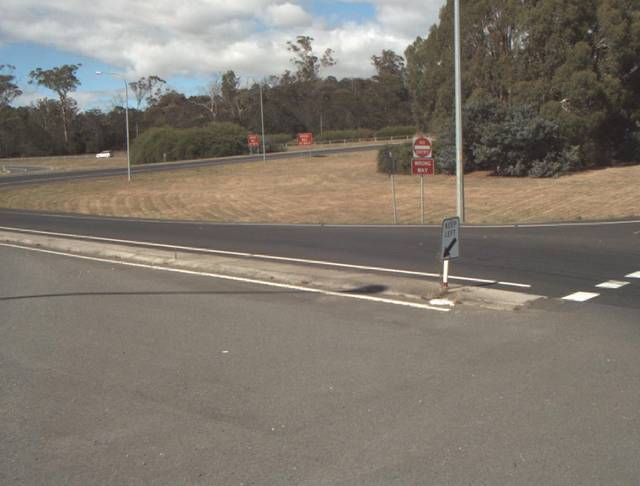
Region: Australia
Coordinates: -41.484, 147.152